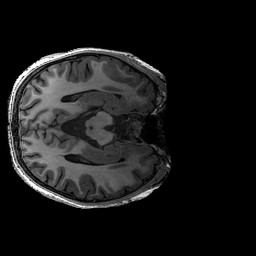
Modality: T1w
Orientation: axial
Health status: ill
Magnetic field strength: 3 T